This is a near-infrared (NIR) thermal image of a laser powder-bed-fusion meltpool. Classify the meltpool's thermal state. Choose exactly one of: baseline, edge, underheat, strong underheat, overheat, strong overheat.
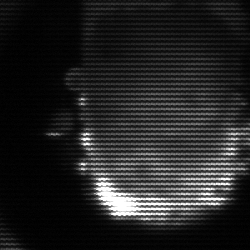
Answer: baseline